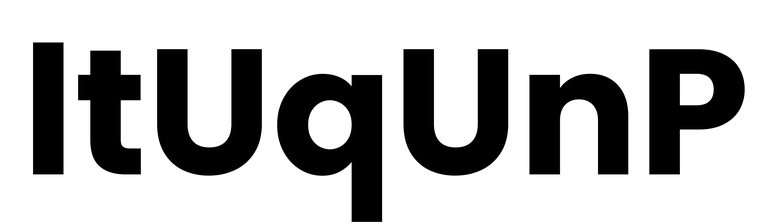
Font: Poppins-Bold